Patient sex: M
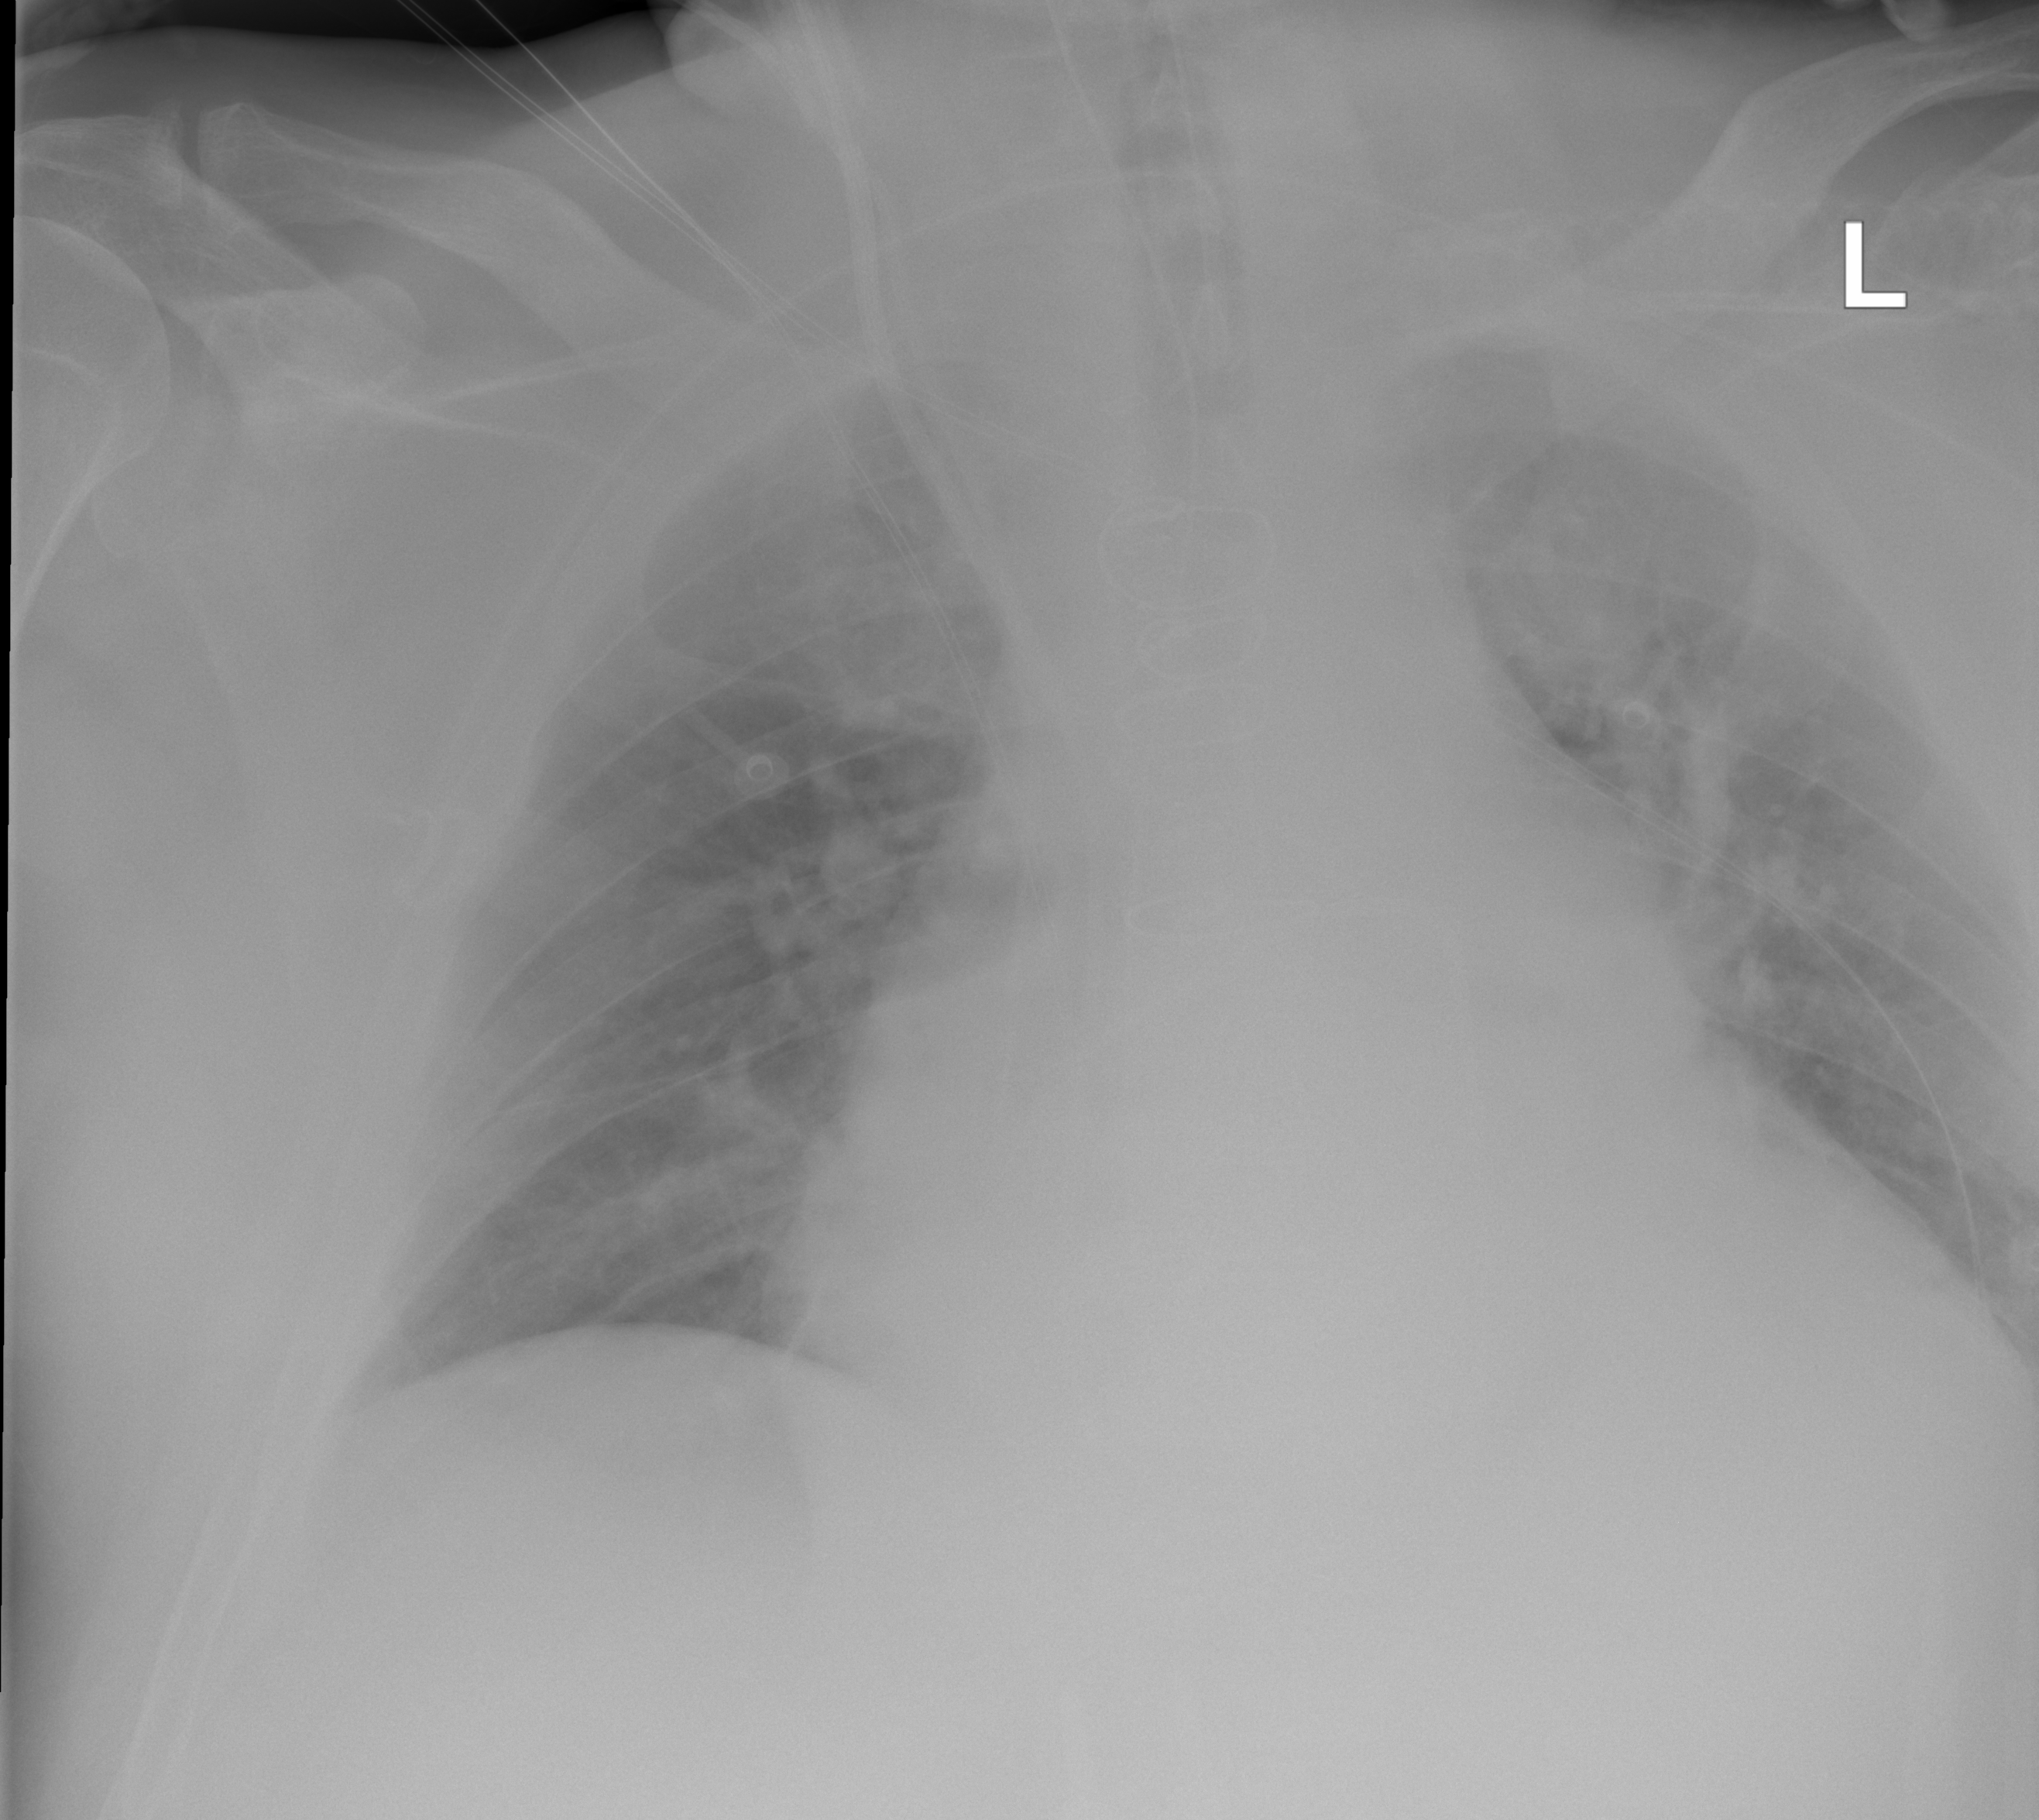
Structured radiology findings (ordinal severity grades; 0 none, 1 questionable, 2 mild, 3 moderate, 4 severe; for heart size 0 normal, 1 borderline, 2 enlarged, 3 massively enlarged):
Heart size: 3
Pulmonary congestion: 1
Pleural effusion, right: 0
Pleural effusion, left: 0
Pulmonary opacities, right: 0
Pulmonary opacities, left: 0
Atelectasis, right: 1
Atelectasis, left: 2